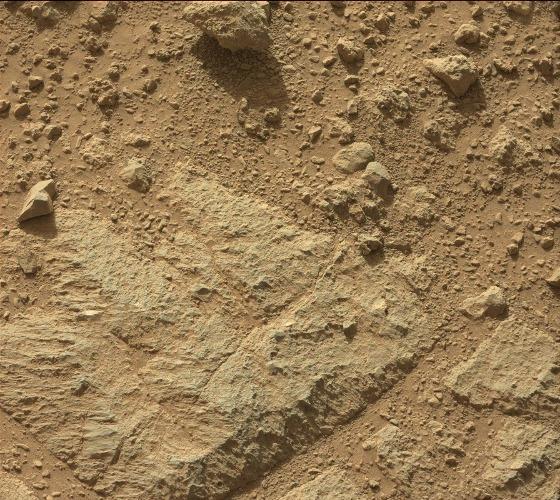
Terrain classes present: Bedrock, Gravel / Sand / Soil, Rock, Shadow